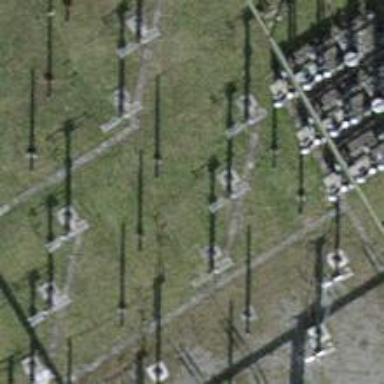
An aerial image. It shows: Busbar power line.